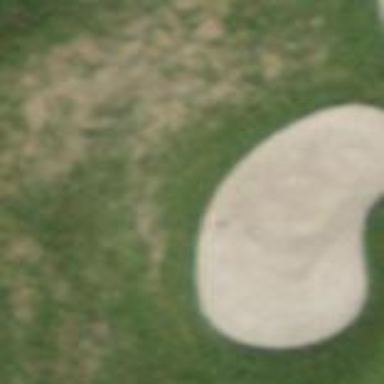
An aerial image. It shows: Golf bunker filled with natural sand.